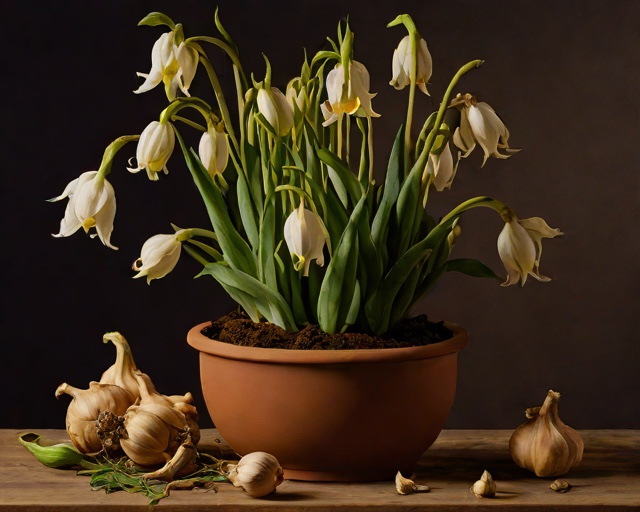
Category: Spring